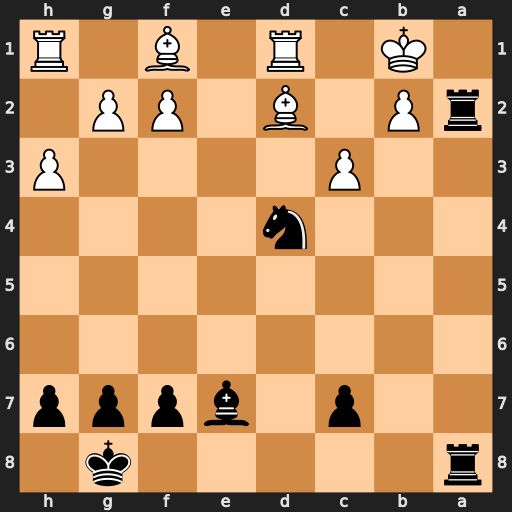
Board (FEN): r5k1/2p1bppp/8/8/3n4/2P4P/rP1B1PP1/1K1R1B1R
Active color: b
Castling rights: -
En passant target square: -
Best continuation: Ra1#